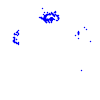
Particle: proton